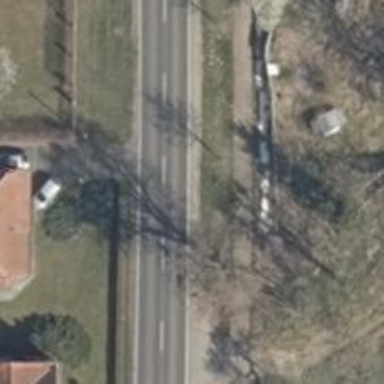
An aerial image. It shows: Primary highway with asphalt surface. There is track cycleway on the left side and sidewalk.